Aerial crown-view tile of a tropical tree (Barro Colorado Island, Panama), acquired 20250512:
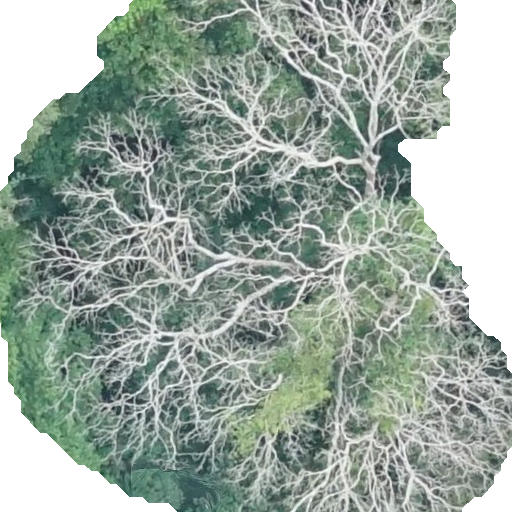
Species: Dipteryx oleifera
GBIF accepted scientific name: Dipteryx oleifera
Crown area: 385.517 m²